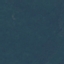
Label: Forest